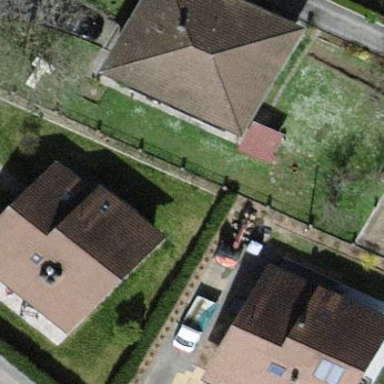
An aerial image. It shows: Detached building with hipped roof.